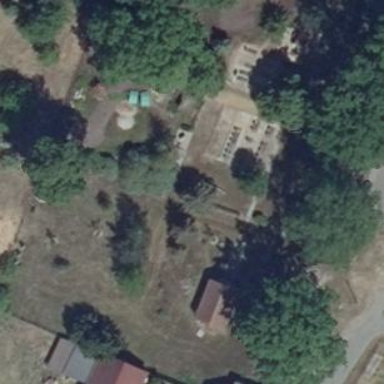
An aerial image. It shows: Cemetery.